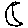
Label: moon